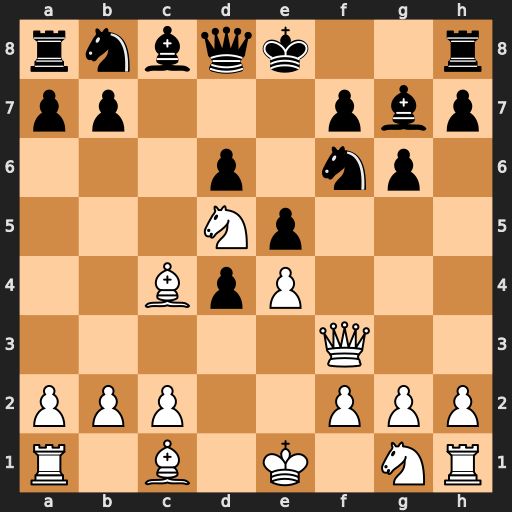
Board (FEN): rnbqk2r/pp3pbp/3p1np1/3Np3/2BpP3/5Q2/PPP2PPP/R1B1K1NR
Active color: w
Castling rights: KQkq
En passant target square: -
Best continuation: Bg5 Nbd7 Bb5 O-O Bxd7 Nxd5 Bxd8